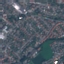
Land use / land cover: Residential